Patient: sex M, age 48
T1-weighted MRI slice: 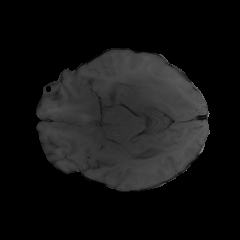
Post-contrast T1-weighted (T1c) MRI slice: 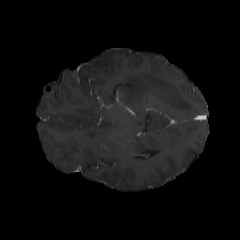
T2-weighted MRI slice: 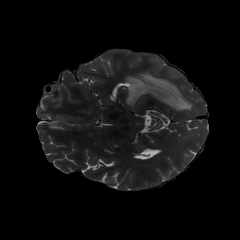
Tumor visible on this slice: yes
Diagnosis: Glioblastoma, IDH-wildtype
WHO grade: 4